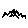
Label: zigzag